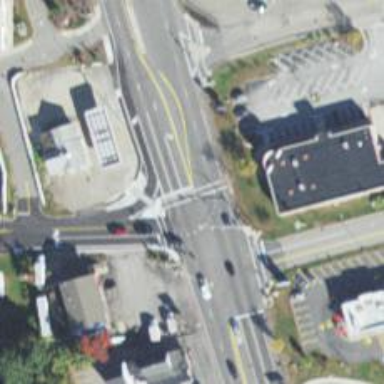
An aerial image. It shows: Crossing on the road with line markings.